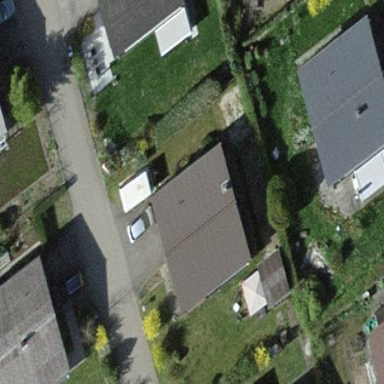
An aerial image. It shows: Gabled roof house.